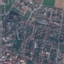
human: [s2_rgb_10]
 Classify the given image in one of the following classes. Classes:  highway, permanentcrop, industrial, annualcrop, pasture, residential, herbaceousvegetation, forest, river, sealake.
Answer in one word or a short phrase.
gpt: Residential